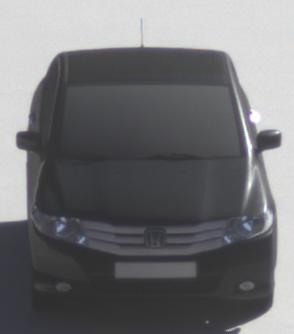
Make: Honda
Model: City
Detailed model: Gen. 6
Model produced from: 2008
Model produced until: 2013
Doors: 4
Color: black
Road condition: dry road
Daytime: morning or afternoon
Contrast: high contrast